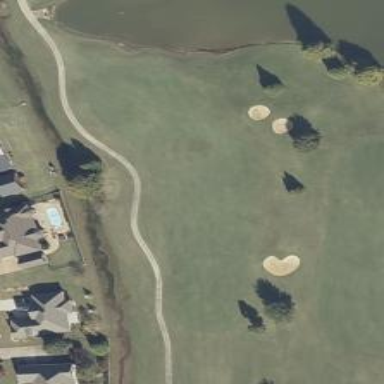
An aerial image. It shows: Golf fairway surrounded by grass.